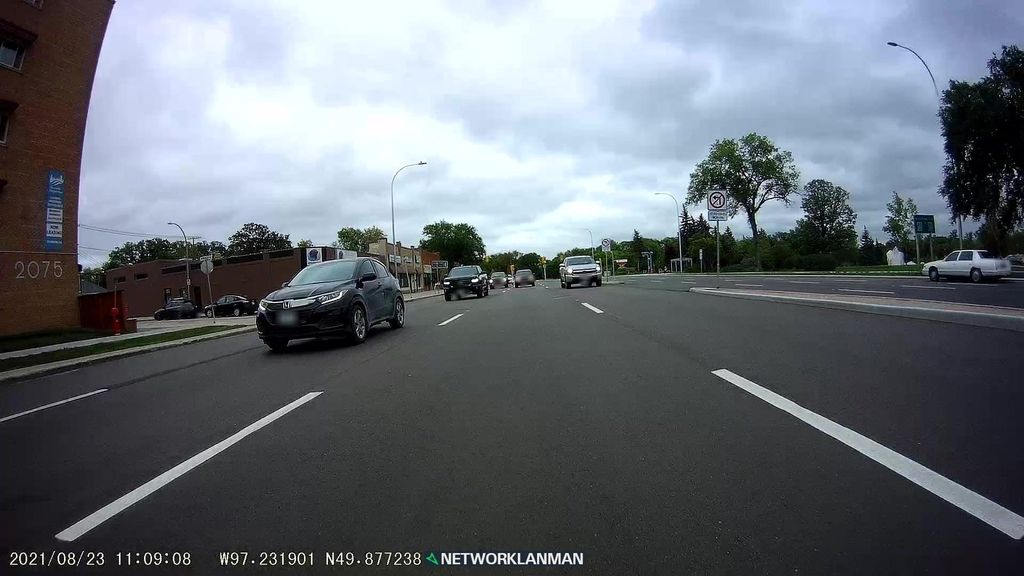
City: winnipeg